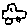
Label: car